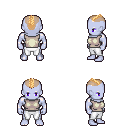
a pixel art fantasy rpg character, male body template, dark elf, purple skin, white sleeveless shirt, white pants, light blonde short mohawk hairstyle, four views (front, back, left, right), 2x2 character sprite sheet, small pixel art, hard edges, no anti-aliasing